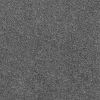
Atmospheric dust classification: dusty